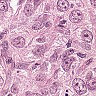
Metastatic tissue present: yes